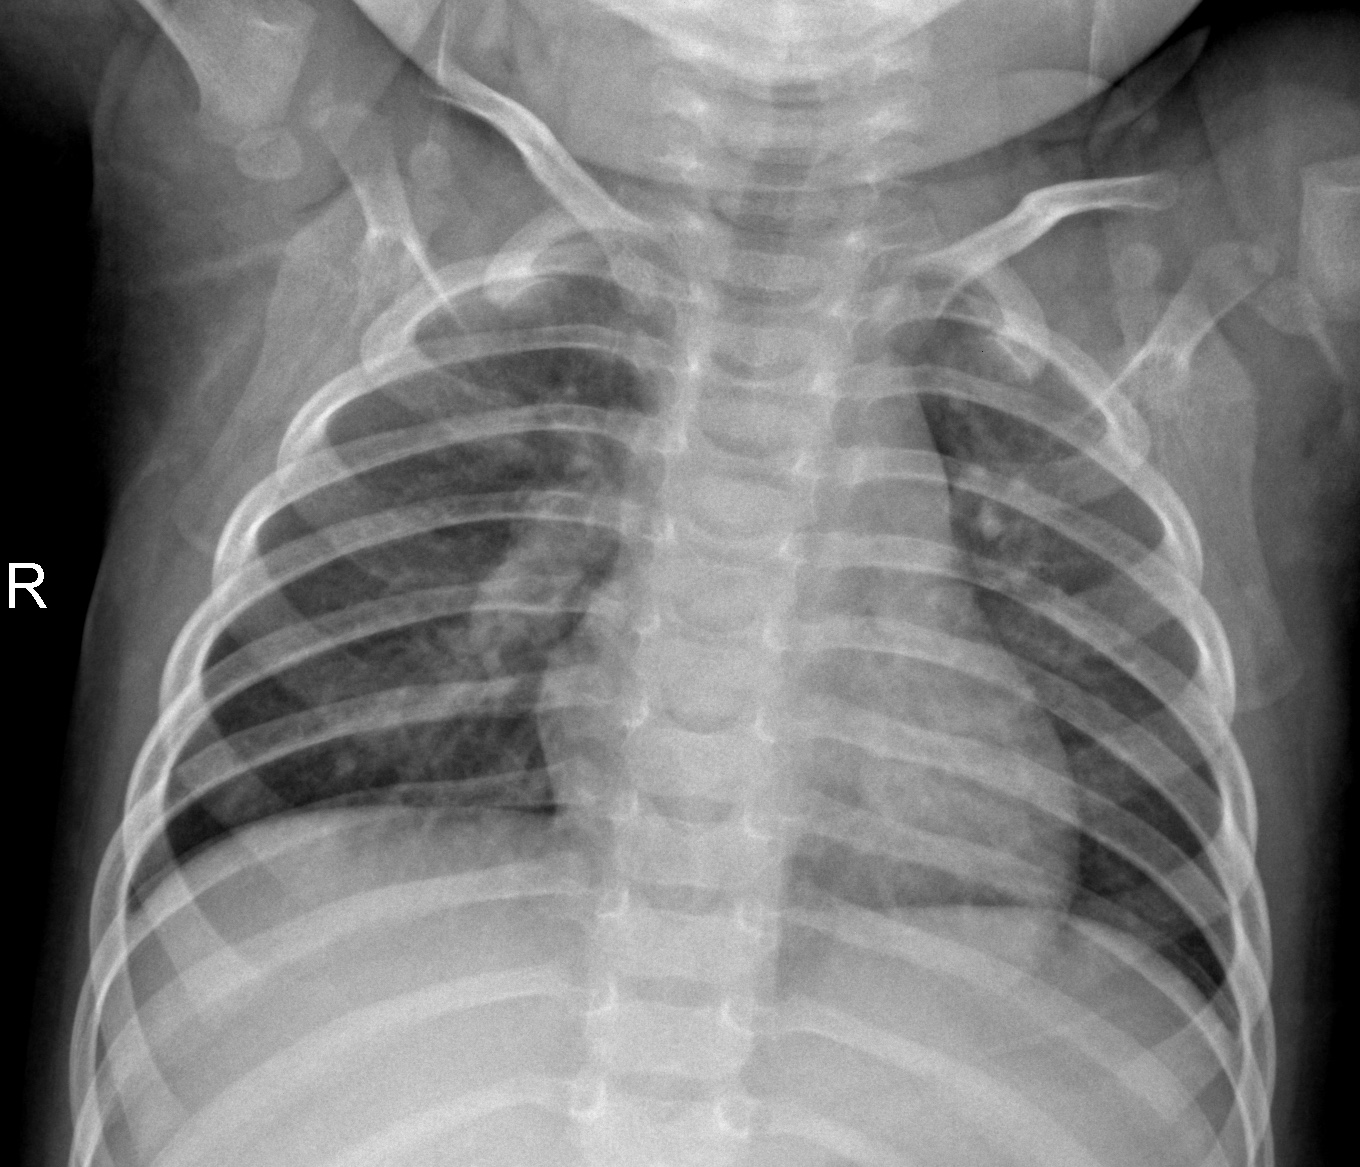
Diagnosis: NORMAL